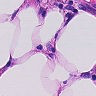
Metastatic tissue present: no